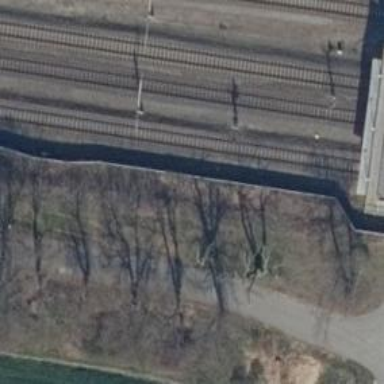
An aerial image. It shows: Railway signal.